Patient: sex M, age 48
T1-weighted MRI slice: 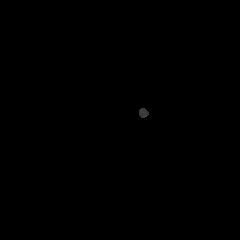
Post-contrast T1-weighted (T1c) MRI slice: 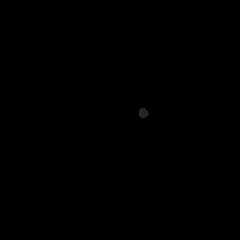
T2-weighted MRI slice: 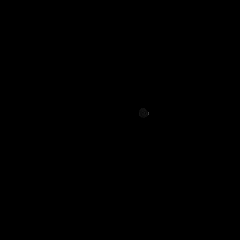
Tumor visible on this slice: no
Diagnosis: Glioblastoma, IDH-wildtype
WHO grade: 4